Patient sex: F
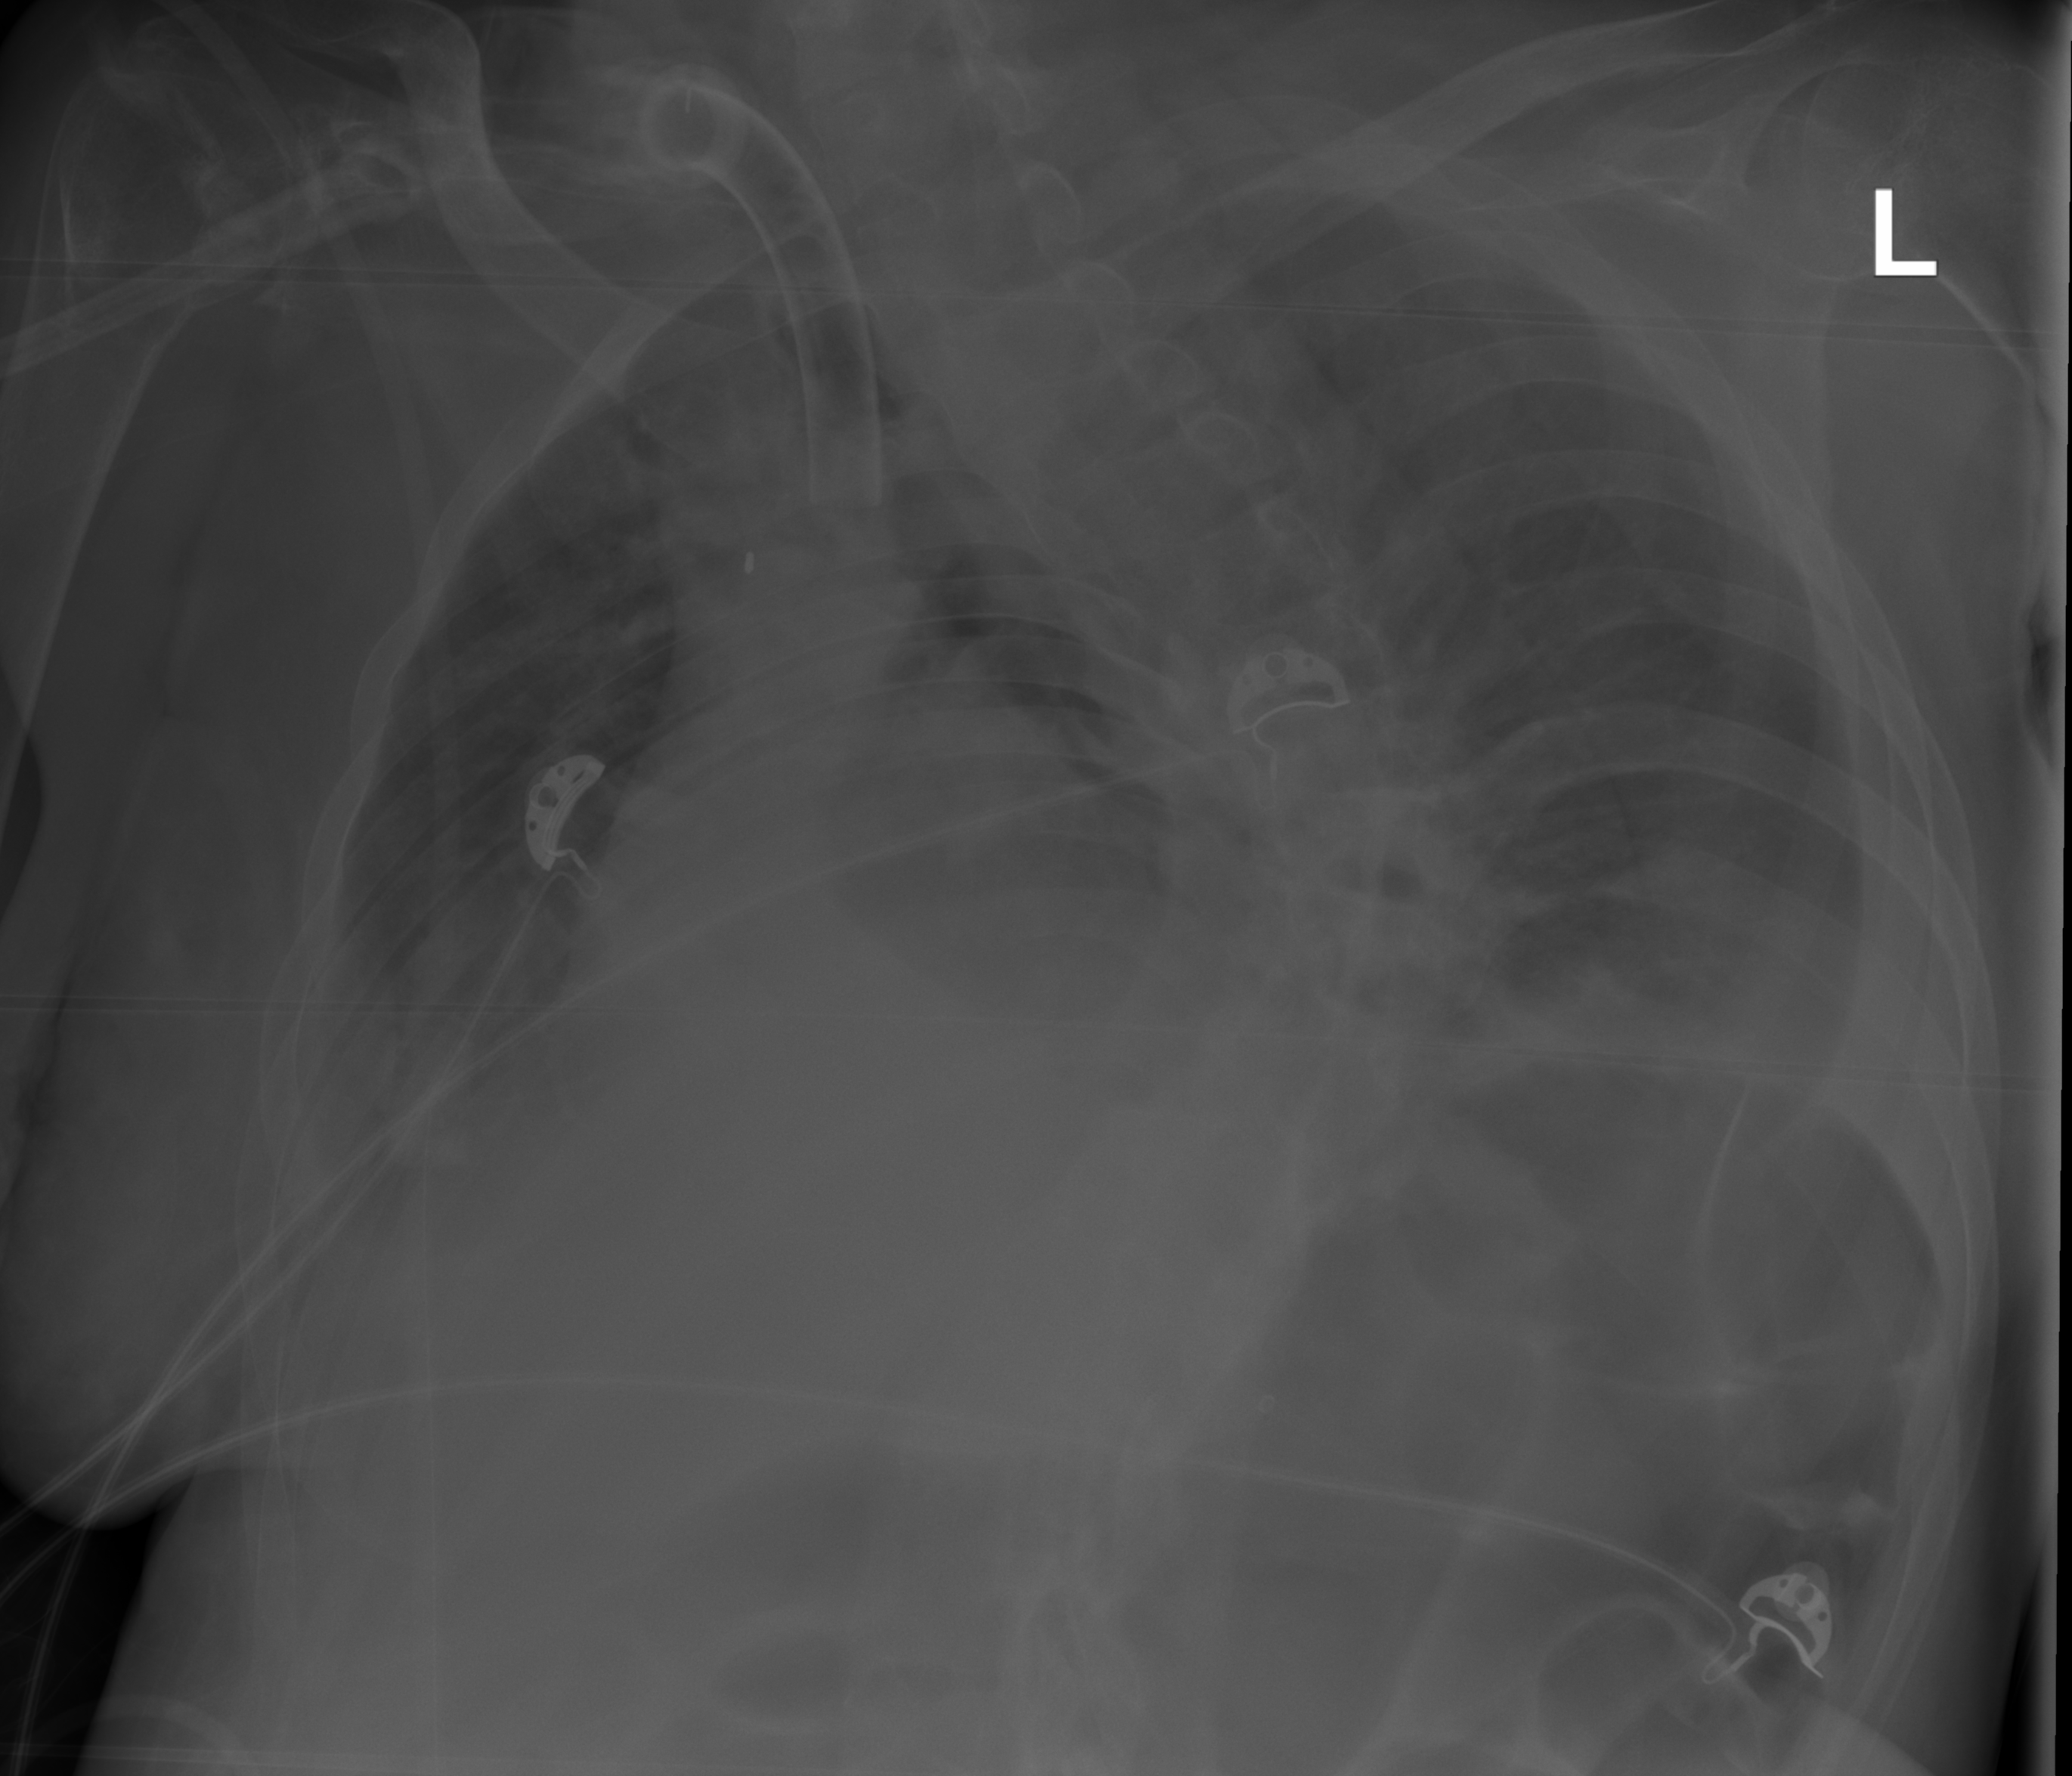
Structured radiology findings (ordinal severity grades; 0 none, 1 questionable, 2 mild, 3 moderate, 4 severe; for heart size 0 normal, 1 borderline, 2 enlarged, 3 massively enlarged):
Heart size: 0
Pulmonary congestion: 0
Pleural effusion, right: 3
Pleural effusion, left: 2
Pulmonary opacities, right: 2
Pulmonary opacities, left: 0
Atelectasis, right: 3
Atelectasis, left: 2